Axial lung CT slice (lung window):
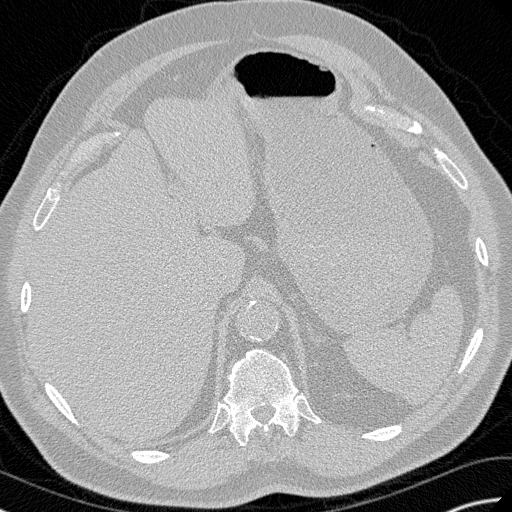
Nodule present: no